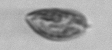
Label: Prorocentrum_triestinum